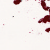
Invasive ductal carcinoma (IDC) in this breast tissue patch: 0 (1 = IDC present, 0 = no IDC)